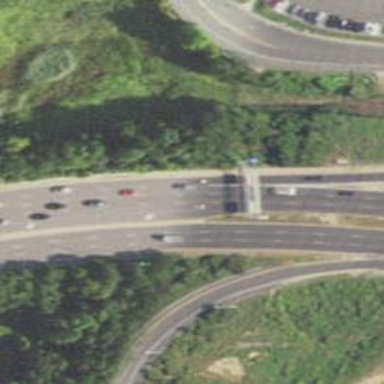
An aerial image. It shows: Expressway with asphalt surface. It is trunk highway with separate sidewalk.